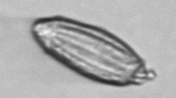
Label: Katodinium_or_Torodinium